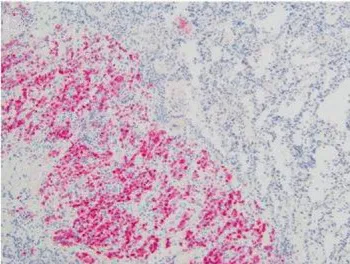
Lung metastasis tumor histology with immunohistochemical staining. By immunohistochemistry, these lesions are positive for MART1.
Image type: pathology (immunostaining)